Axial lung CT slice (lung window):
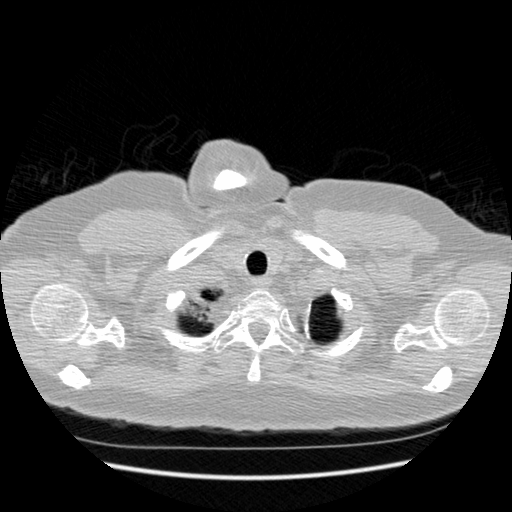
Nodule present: no